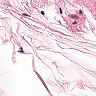
Metastatic tissue present: no